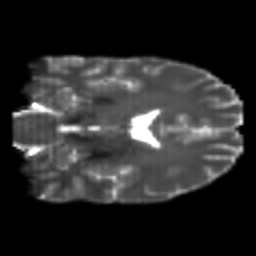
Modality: T2w
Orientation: coronal
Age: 26
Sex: male
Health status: healthy
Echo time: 0.074 s